A spectrogram of one vibration snapshot from a rotating-machine test bench is shown (time on one axis, frequency on the other). Based on the visible evidence, which rotor condition applies: normal, misalignment, unbalance, looseness?
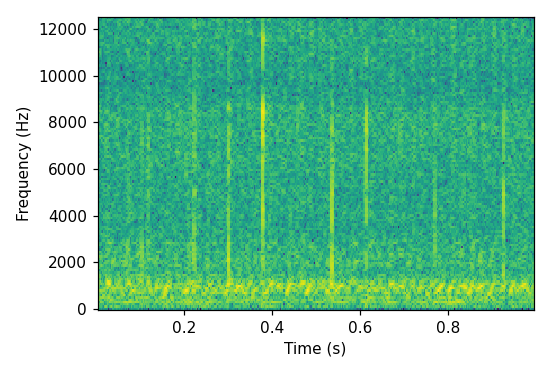
Answer: misalignment